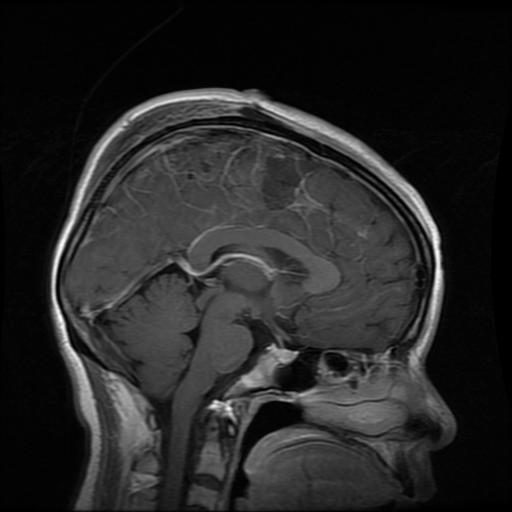
Label: glioma